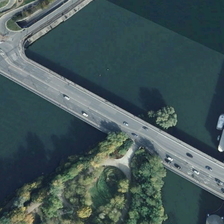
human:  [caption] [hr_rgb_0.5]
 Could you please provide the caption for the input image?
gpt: some cars are in a bridge over a river with an island with some green trees .

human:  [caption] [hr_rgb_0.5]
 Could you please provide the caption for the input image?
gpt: some cars are in a bridge over a river with an island with some green trees .

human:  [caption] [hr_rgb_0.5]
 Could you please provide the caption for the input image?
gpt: some cars are in a bridge over a river with an island with some green trees .

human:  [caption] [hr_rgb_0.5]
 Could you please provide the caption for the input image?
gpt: some cars are in a bridge over a river with an island with some green trees .

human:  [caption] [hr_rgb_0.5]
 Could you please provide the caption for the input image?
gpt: some cars are in a bridge over a river with an island with some green trees .